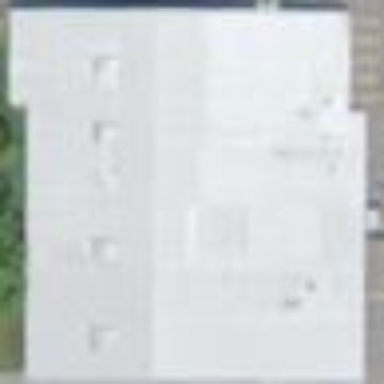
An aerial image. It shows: Building that houses bowling alley.